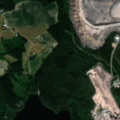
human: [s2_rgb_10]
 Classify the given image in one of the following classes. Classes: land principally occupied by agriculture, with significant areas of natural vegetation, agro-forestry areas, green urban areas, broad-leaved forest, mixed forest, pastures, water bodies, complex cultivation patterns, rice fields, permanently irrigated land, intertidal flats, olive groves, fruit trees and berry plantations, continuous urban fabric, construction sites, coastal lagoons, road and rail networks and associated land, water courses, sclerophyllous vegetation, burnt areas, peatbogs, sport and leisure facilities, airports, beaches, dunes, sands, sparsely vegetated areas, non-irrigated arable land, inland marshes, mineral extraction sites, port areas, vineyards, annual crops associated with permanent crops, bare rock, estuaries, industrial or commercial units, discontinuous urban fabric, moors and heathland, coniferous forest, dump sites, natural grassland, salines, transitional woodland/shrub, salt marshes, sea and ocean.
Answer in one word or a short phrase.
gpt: mineral extraction sites, dump sites, non-irrigated arable land, land principally occupied by agriculture, with significant areas of natural vegetation, coniferous forest, mixed forest, transitional woodland/shrub, water bodies